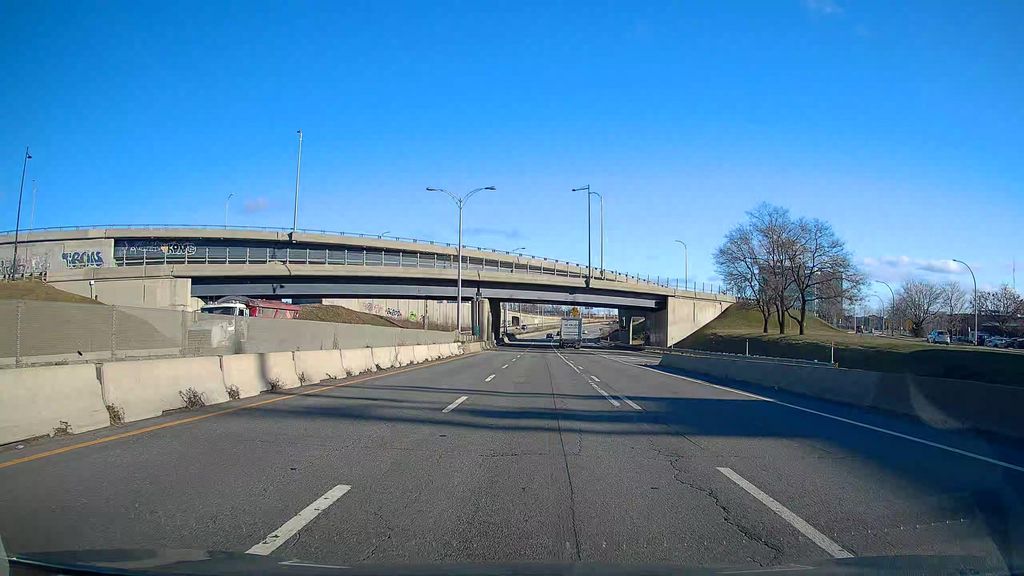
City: montreal